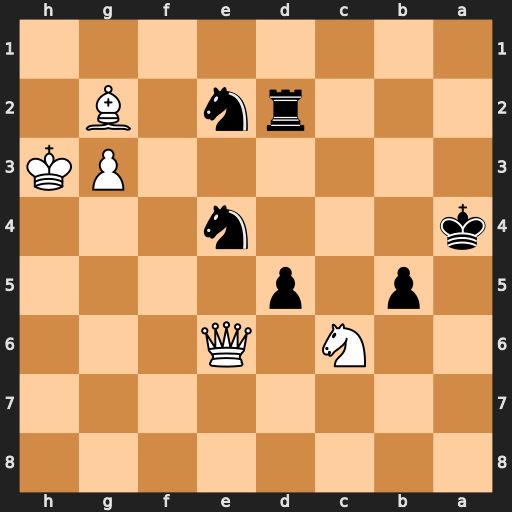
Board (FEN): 8/8/2N1Q3/1p1p4/k3n3/6PK/3rn1B1/8
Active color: b
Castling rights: -
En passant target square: -
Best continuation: Ng5+ Kg4 Nxe6